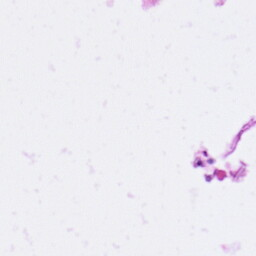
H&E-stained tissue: Pancreatic